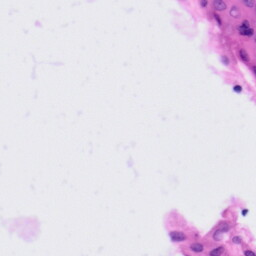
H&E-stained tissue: Tonsil